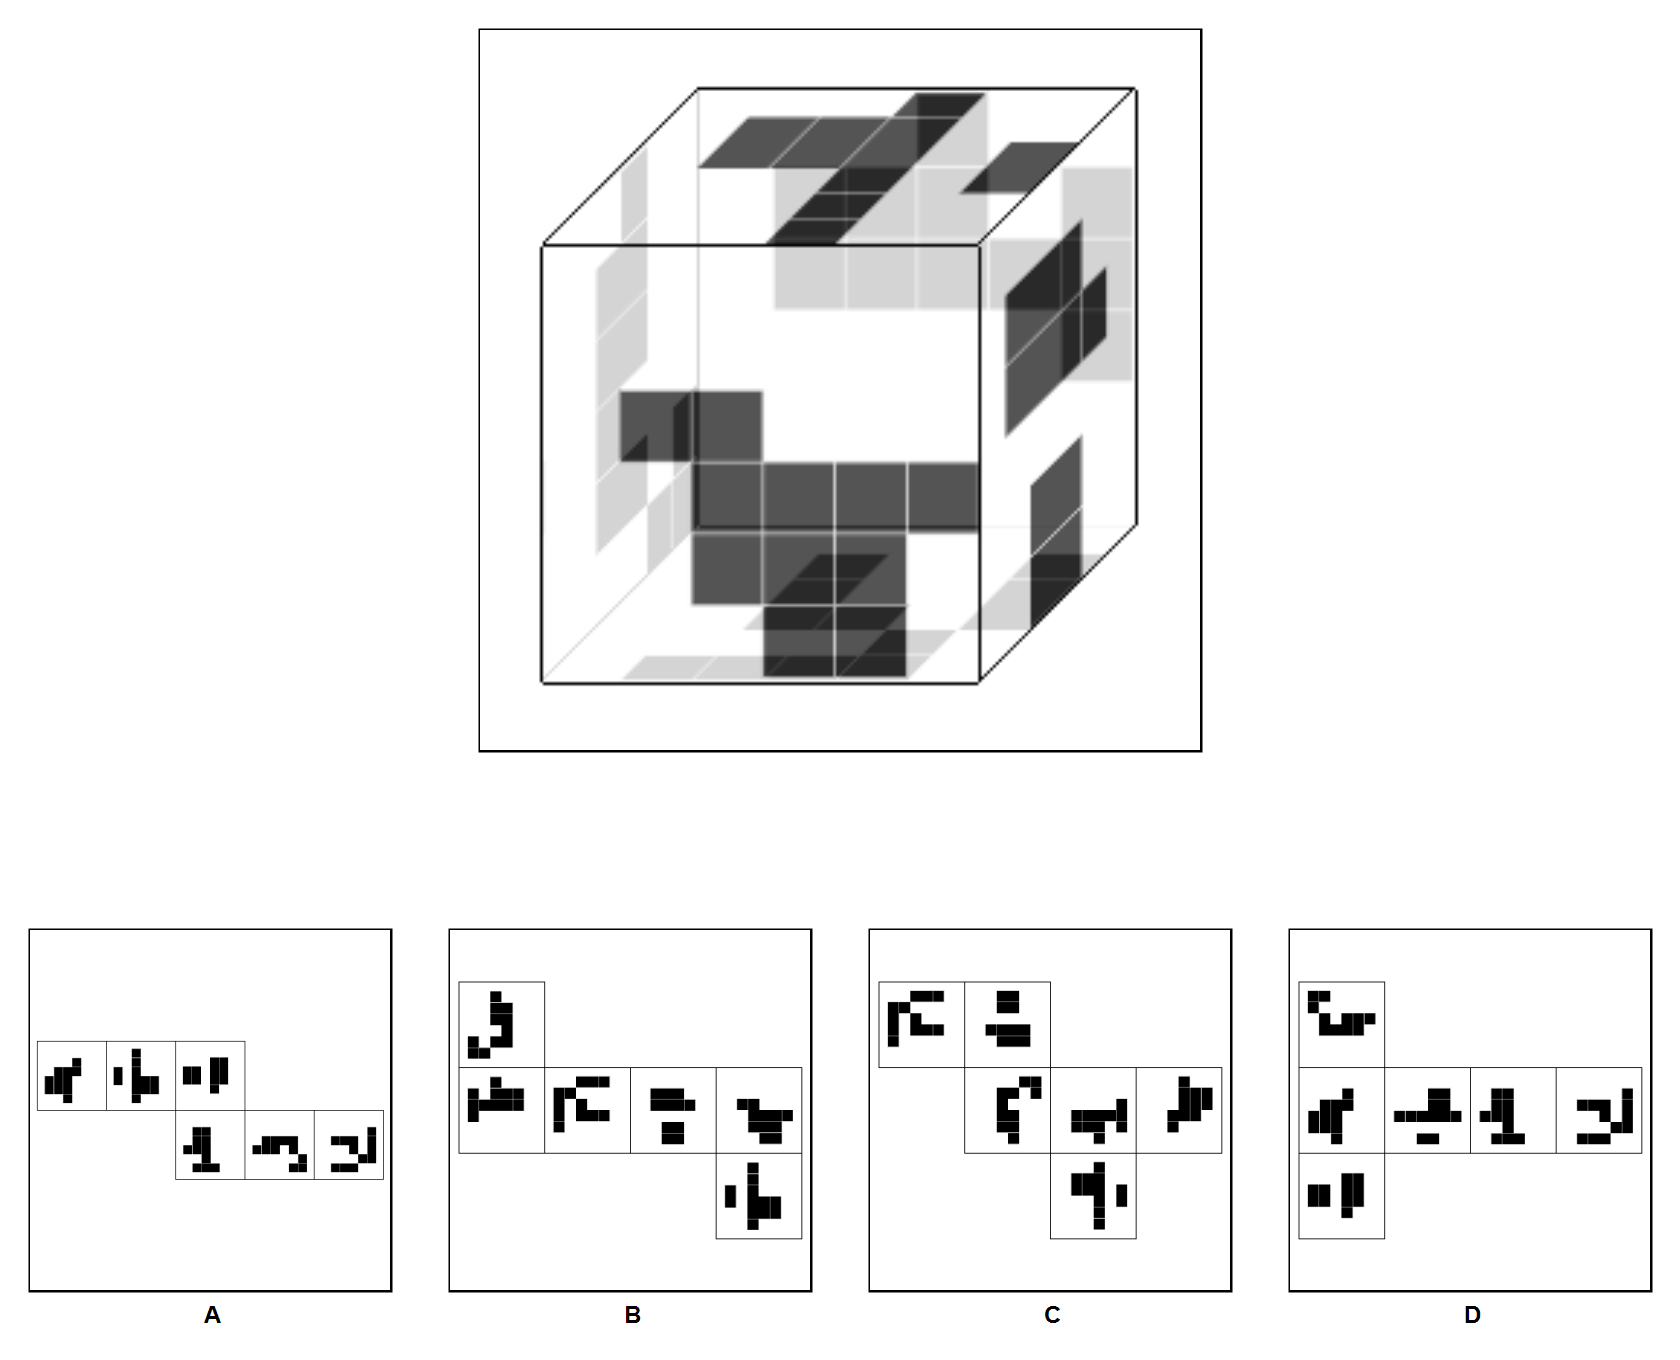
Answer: D